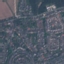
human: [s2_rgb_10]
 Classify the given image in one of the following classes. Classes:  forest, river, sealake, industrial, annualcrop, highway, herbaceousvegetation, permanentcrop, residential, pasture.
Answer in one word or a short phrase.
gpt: Residential